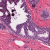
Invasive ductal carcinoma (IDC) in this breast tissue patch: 1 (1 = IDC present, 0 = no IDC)